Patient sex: M
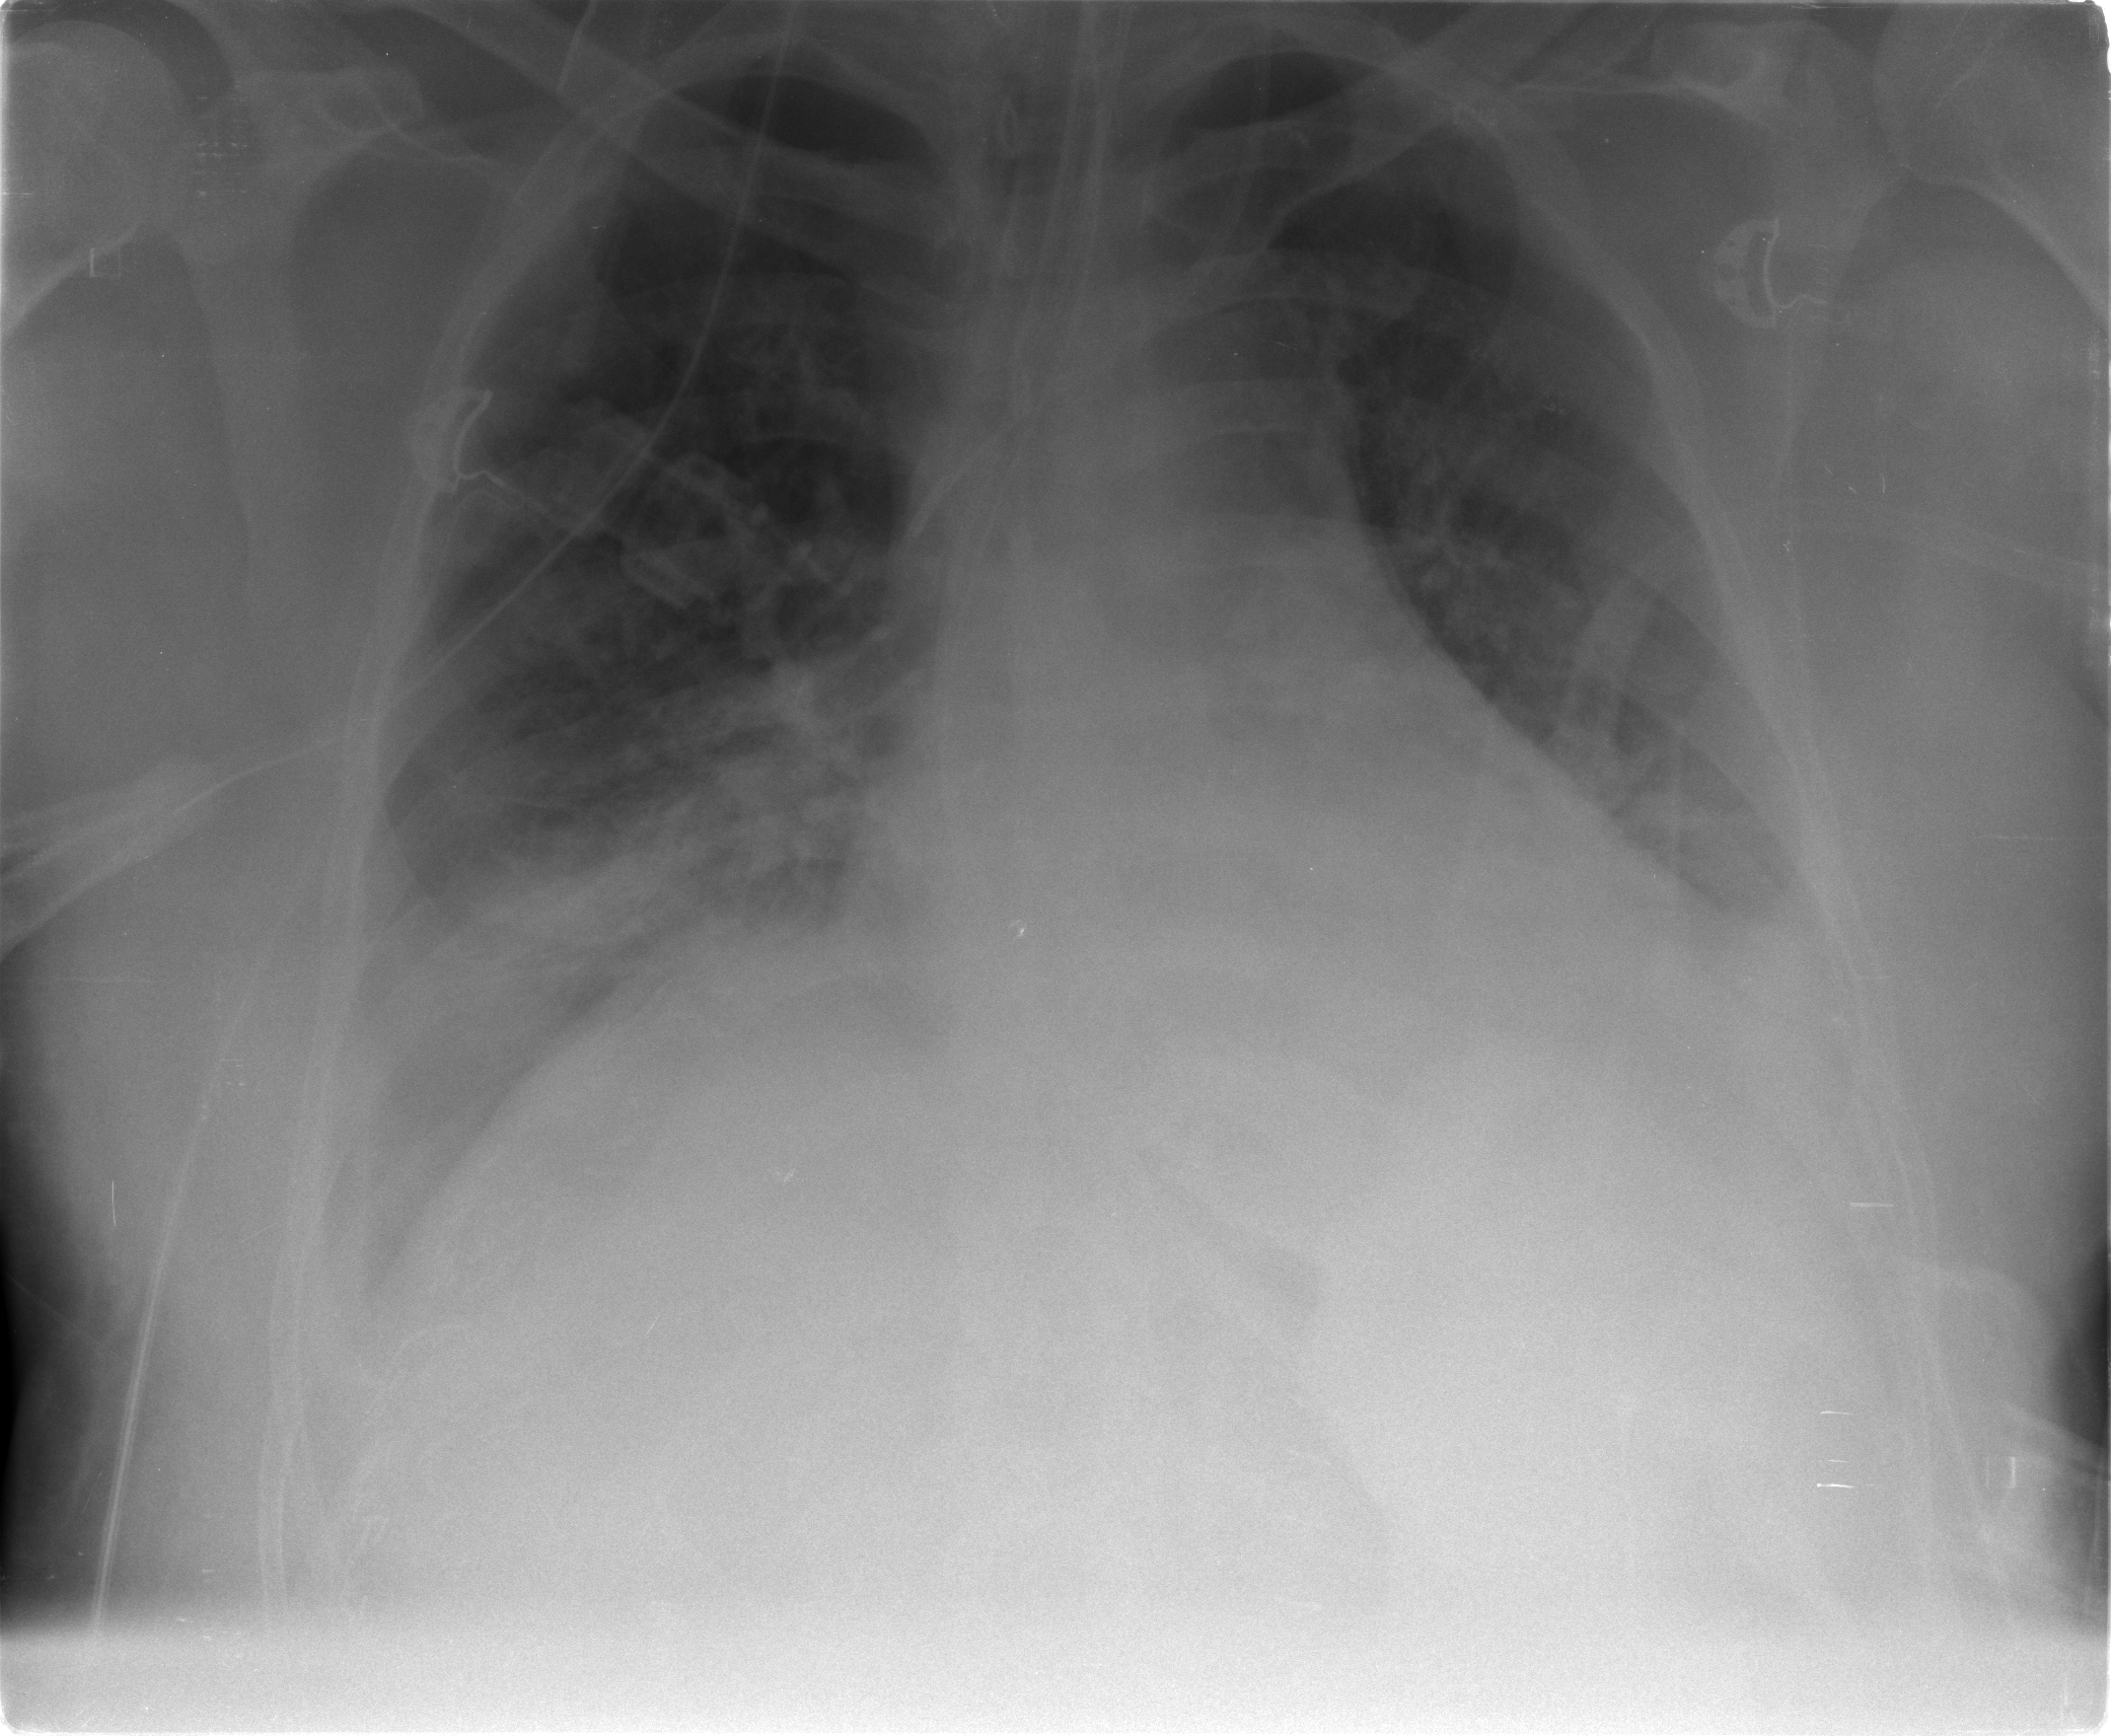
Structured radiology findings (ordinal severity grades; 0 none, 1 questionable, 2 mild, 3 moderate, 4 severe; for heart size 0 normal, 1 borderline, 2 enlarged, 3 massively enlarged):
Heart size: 2
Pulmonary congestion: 2
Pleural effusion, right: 2
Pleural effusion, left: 2
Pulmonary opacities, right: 2
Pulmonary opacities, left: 1
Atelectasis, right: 2
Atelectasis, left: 2